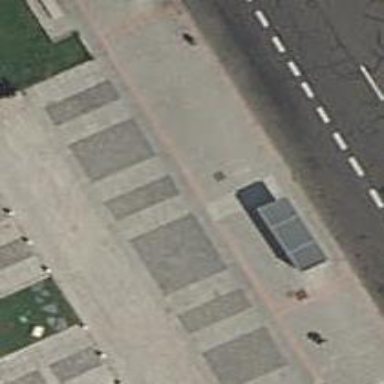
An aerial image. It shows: Bus stop with platform for public transport.